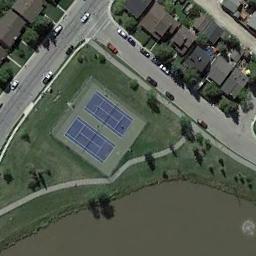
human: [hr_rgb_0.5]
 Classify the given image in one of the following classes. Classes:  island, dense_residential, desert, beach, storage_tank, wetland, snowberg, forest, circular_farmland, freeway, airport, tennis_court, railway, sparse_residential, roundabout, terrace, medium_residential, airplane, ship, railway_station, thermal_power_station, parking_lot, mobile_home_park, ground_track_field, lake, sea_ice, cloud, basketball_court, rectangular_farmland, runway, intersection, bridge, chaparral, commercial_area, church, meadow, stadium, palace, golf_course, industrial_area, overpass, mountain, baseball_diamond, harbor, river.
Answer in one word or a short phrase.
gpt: tennis_court